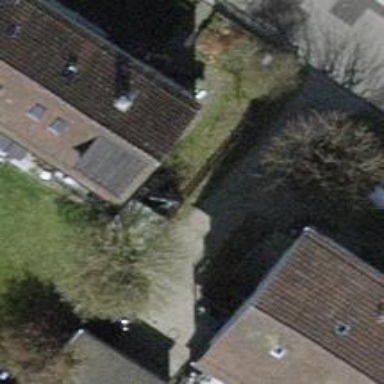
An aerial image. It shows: Semidetached house with gabled roof made of tiles.